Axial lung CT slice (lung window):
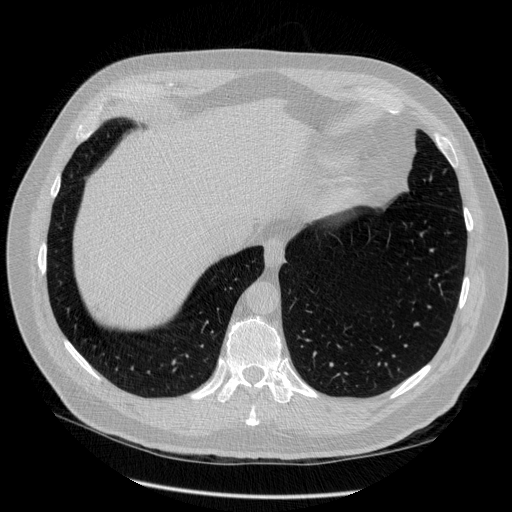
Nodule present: no